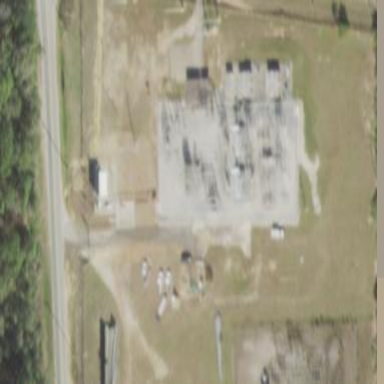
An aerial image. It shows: Outdoor industrial power substation.